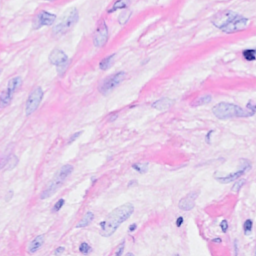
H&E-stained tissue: Breast